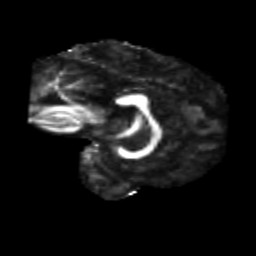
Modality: FA
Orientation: sagittal
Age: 34
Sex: female
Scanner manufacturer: siemens
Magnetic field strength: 3 T
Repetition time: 1.8 s
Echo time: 0.07 s